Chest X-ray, AP view. Patient: 57 years old, sex M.
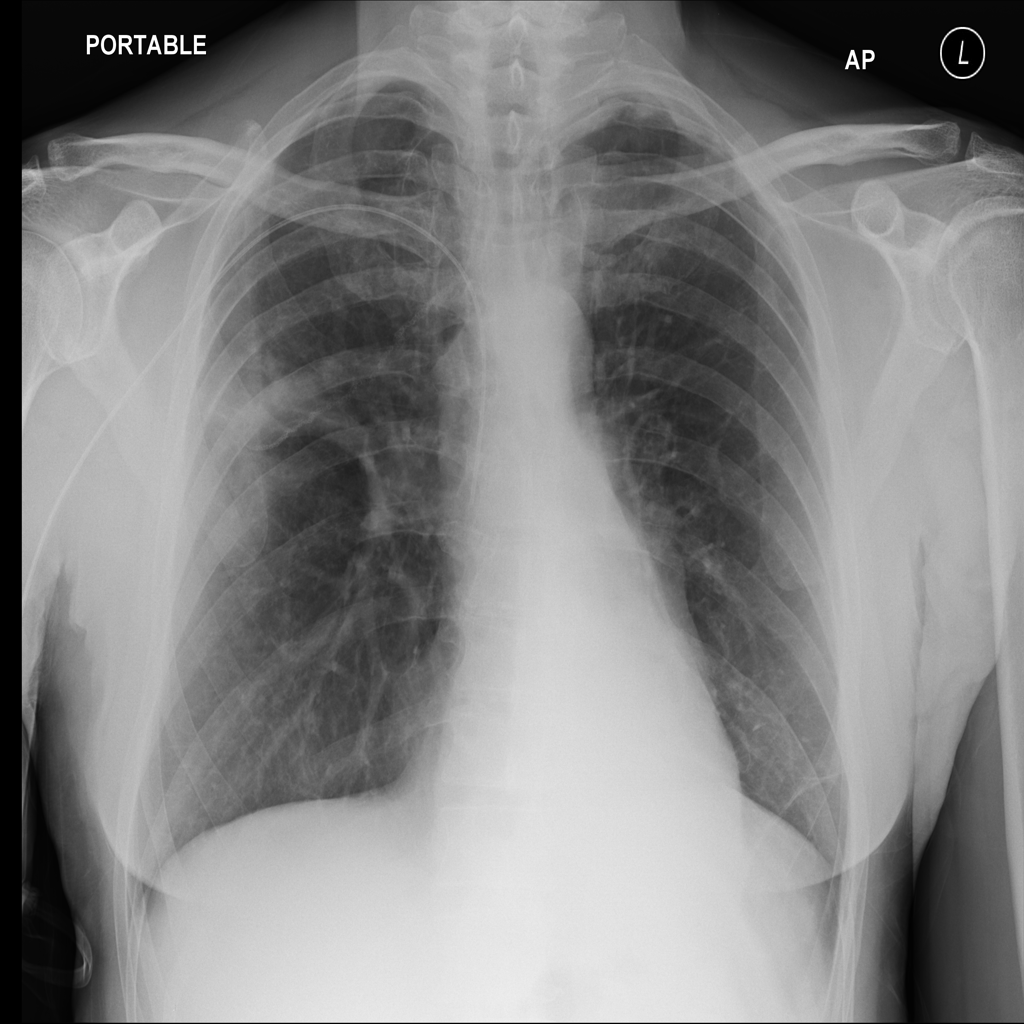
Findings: Nodule, Pleural_Thickening